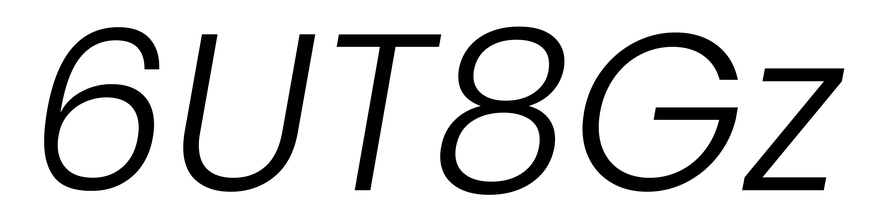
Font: Poppins-LightItalic